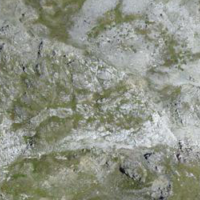
EUNIS habitat code: 31
Species observed at this site:
Dryas octopetala